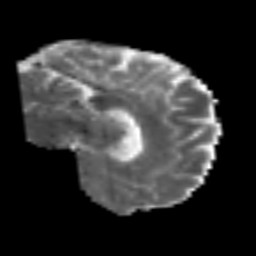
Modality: MD
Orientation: sagittal
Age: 49
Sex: male
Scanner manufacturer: siemens
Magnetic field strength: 3 T
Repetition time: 6.1 s
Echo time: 0.101 s